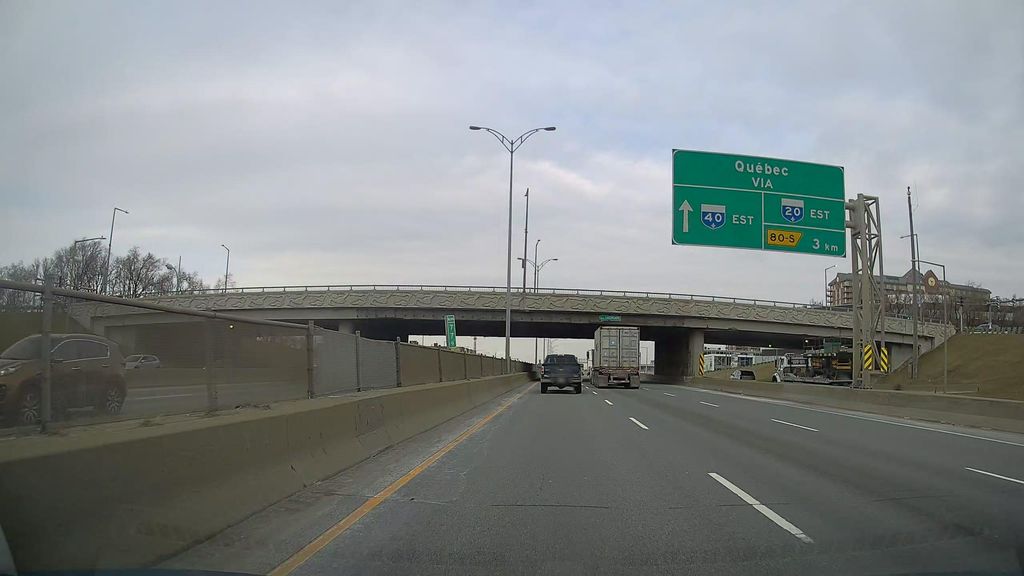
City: montreal